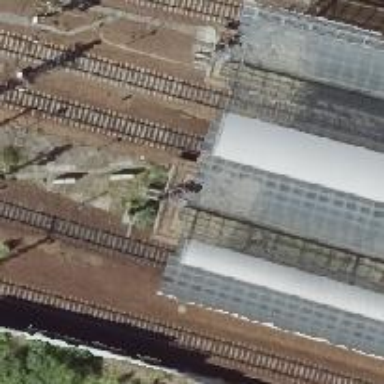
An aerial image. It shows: Railway signal.